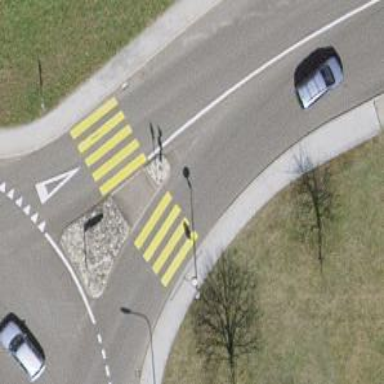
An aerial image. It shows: Zebra crossing with crossing island.